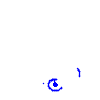
Particle: electron